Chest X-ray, AP view. Patient: 55 years old, sex M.
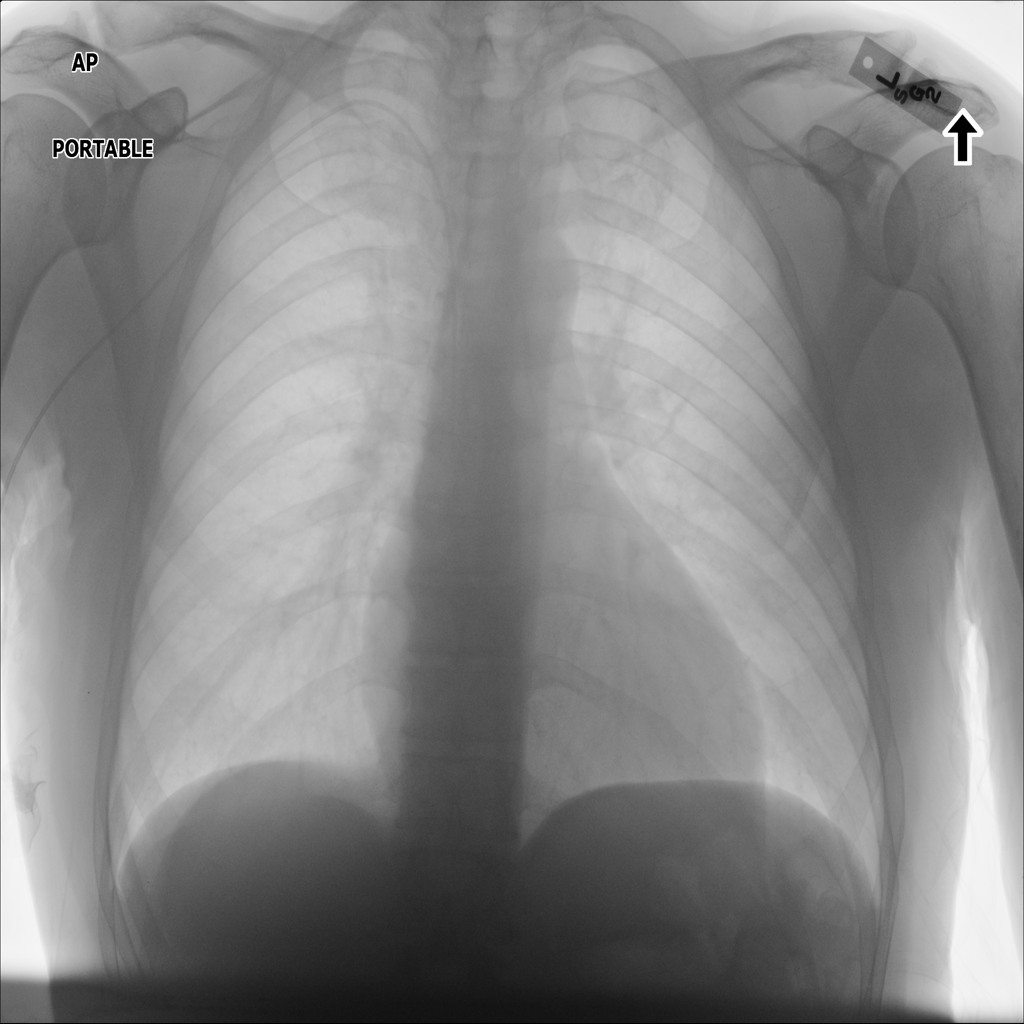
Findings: No Finding